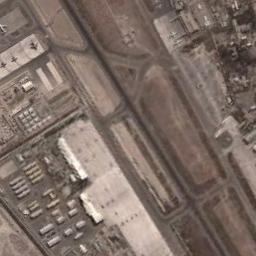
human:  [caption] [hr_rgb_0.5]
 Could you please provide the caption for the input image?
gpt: An airport is surrounded by many buildings and airplanes .

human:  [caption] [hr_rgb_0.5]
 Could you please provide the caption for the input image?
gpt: There are many buildings beside the runway of the airport .

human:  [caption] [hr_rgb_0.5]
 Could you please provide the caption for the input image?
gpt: There is an airport near many buildings .

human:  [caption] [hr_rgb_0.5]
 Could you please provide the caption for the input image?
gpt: An airport with some parallel runways and buildings in the vacant lot and some planes parked in lines on the airport .

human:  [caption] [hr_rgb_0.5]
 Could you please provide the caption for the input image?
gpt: There is almost no vegetation near the airport .